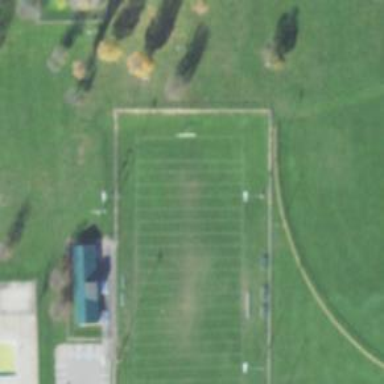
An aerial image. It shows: Pitch for American football.